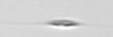
Label: Cylindrotheca_morphotype1